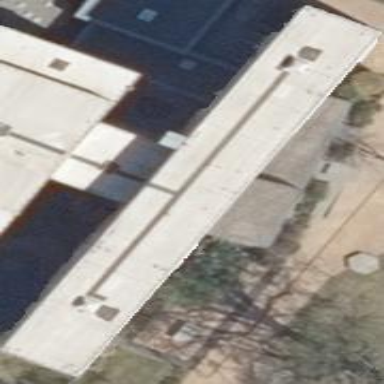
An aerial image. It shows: School building.